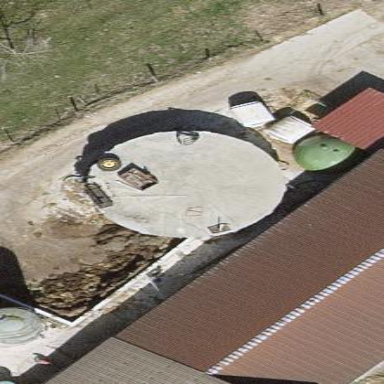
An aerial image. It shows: Farm building.